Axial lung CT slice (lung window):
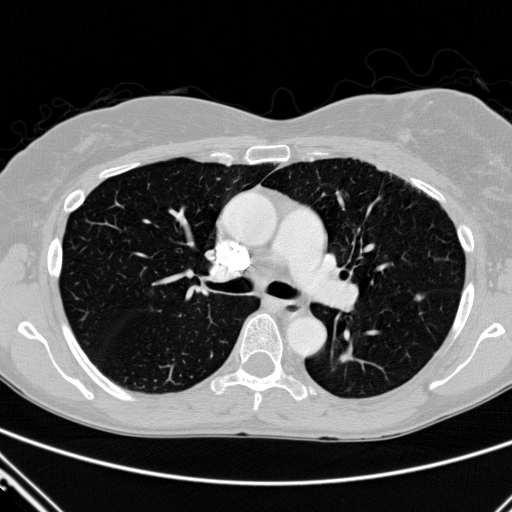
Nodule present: yes
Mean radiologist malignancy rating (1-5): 2